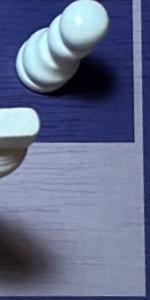
Label: Empty